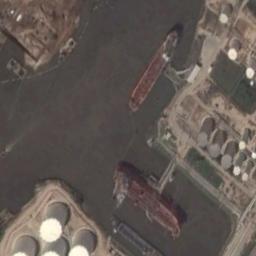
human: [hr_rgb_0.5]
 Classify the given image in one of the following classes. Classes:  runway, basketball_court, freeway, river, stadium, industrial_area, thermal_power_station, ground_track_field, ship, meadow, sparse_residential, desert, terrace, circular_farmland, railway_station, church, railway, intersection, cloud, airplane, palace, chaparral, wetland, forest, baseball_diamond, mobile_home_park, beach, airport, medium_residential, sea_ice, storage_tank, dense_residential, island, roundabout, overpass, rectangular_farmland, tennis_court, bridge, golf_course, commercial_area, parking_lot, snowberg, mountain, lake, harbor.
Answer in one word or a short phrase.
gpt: ship